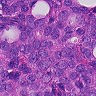
Metastatic tissue present: yes